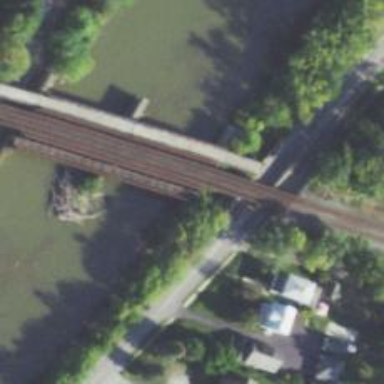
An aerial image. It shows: Abandoned railroad bridge.